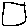
Label: square